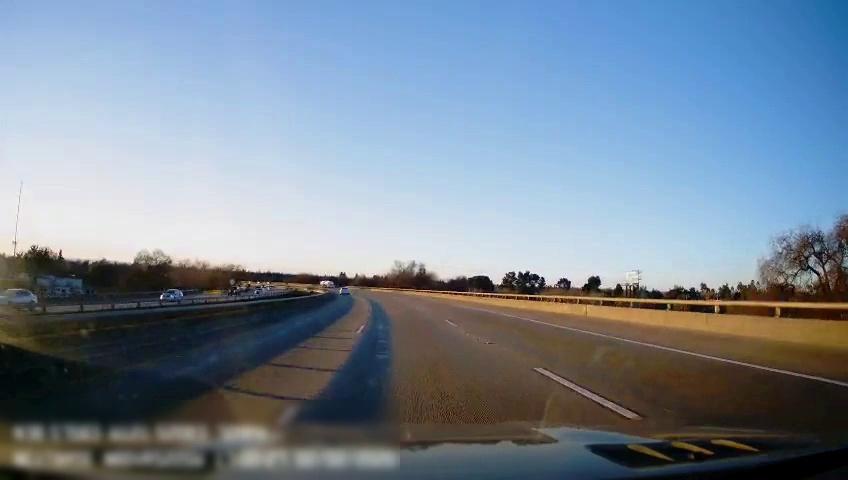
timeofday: Day
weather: Sunny
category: Drivable Space
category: Drivable Space
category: Vehicles | Car
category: Vehicles | Truck
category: Vehicles | Car
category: Vehicles | Car
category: Vehicles | SUV
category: Lanes | Current Lane
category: Lanes | Current Lane
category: Lanes | Alternate Lane